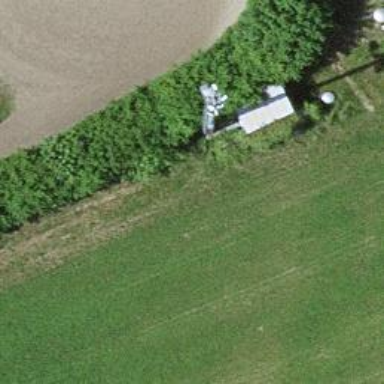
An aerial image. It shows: Communication mast tower.